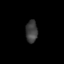
Tissue: skin
Cell type: Others
Senescence score: 0.6921
Nuclear area (px): 261
Mean DAPI intensity: 61.061